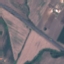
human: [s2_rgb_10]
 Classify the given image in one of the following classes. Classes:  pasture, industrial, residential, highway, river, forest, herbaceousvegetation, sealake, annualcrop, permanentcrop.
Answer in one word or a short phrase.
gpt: Highway